Question: I am working on a ERP application, where I have to click on a search button, after which it will give me list of data.
Want automate that using webdriver
<URL>

The search tab is empty before the search option.
How to check, whether the data is coming after pressing the search button or not?
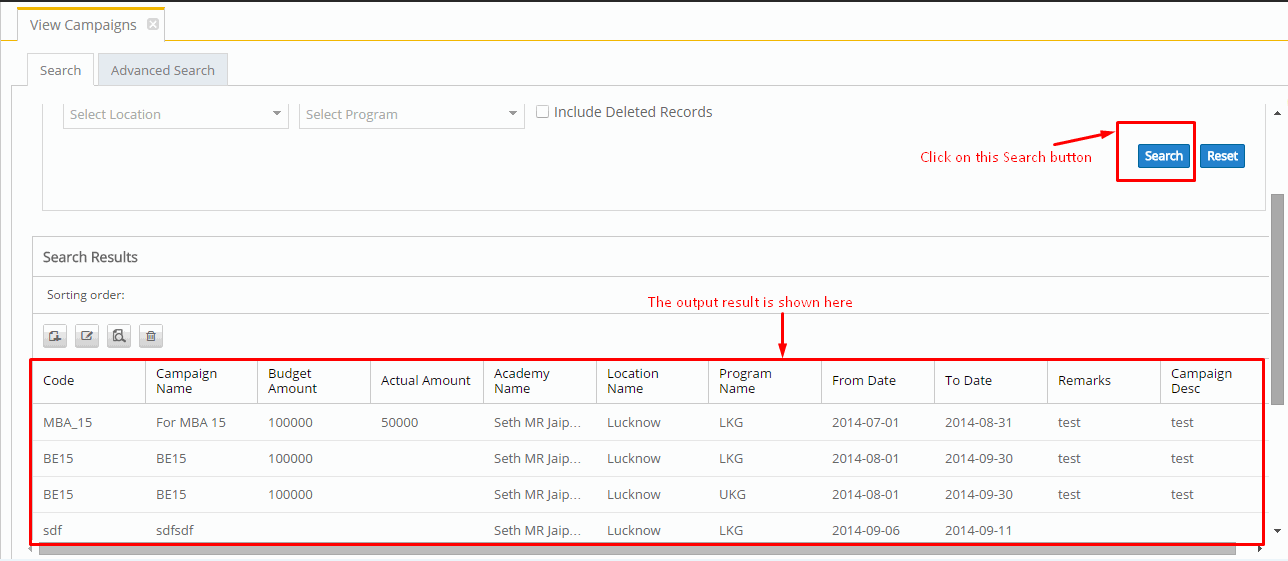
Answer: If you are getting the data in a tabular form you can use something like:
'''
List<WebElements> tableRows = driver.findElements(By.tagName("tr"));
'''
and then you can check the size and do whatever you want.